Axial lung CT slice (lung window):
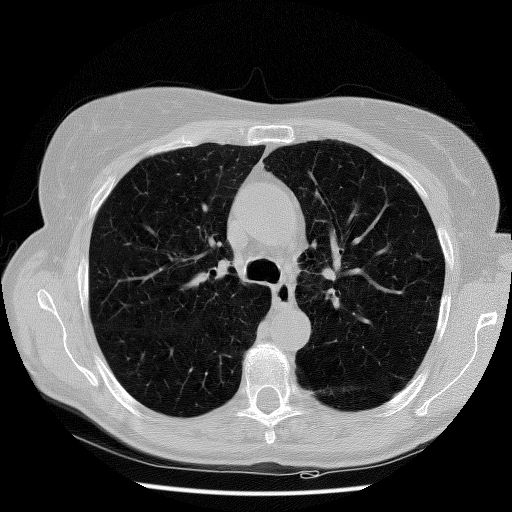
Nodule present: no